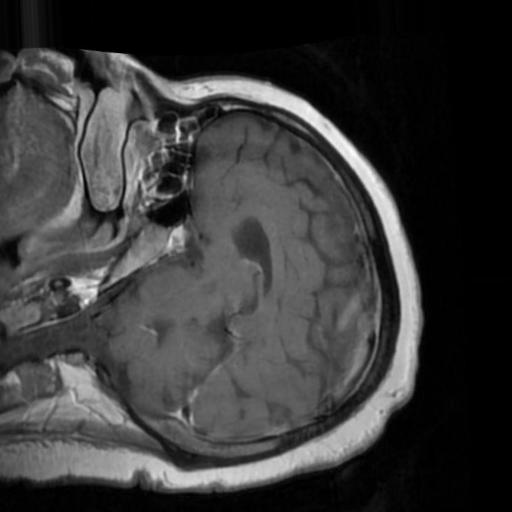
Label: brain_tumor